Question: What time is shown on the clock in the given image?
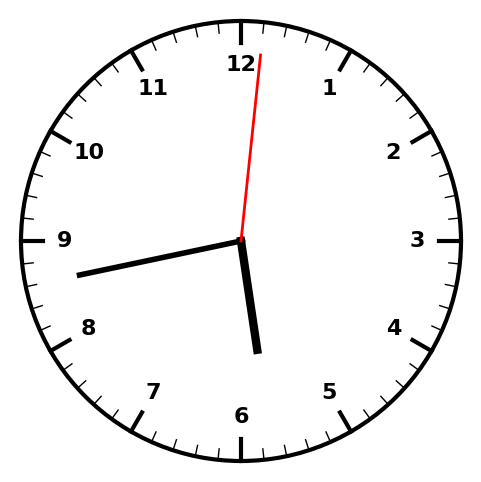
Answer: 05:43:01